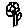
Label: flower